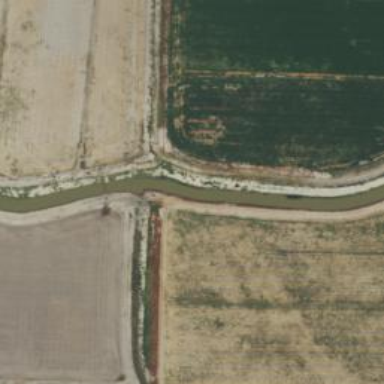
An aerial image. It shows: Sluice gate on waterway.